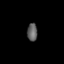
Tissue: lung
Cell type: Endothelial cells
Senescence score: 0.2275
Nuclear area (px): 179
Mean DAPI intensity: 93.983